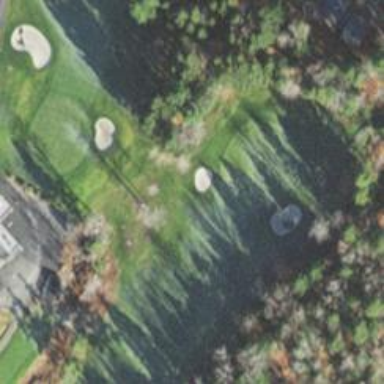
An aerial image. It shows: Grassy area designated as golf fairway.